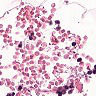
Metastatic tissue present: no